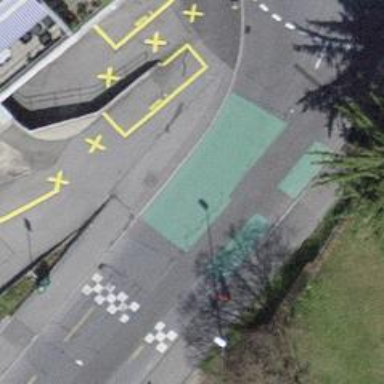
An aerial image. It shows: Marked footway crossing with surface markings.